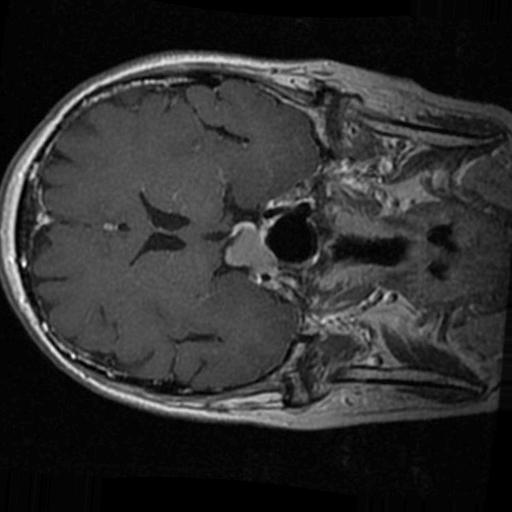
Label: brain_tumor